Question:
Trying to add a profile image string to new child.
I tried setvalue but it changes all the childs in uid to only profileimage.
'''
if let data = try? Data.init(contentsOf: dataurl!){
let image: UIImage = UIImage(data: data)!
self.userProfileImage.image = image
self.userProfileImage.reloadInputViews()
self.activityloading.stopAnimating()
// Test Database Ref
let stringURL = dataurl?.absoluteString
let databaseRef = Database.database().reference().child("users").child(currentID!)
let userImageElement: [String: Any] = ["profileimage" : stringURL!]
databaseRef.observe(.childAdded, with: { (DataSnapshot) in
var dictionary = DataSnapshot.value as! [String : Any]
dictionary = userImageElement
})
'''
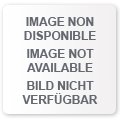
Answer: Replace your 'databaseRef.observe(.childAdded, with:{})' with 'databaseRef.updateChildValues(userImageElement)' .